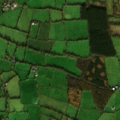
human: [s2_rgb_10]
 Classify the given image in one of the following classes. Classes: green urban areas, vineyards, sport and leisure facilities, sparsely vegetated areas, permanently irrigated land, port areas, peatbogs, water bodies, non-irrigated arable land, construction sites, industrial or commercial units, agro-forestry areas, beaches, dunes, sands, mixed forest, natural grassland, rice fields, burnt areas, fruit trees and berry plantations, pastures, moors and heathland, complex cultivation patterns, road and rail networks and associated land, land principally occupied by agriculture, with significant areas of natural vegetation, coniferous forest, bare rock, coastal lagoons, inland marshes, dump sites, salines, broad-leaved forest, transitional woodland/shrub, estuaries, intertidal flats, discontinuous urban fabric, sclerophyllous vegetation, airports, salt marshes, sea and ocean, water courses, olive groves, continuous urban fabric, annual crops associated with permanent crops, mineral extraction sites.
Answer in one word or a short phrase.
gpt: pastures, coniferous forest